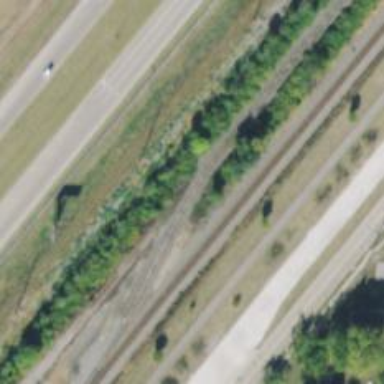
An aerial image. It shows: Abandoned railway.